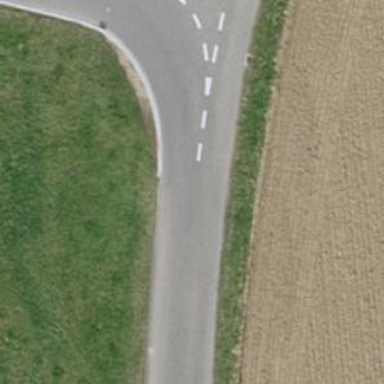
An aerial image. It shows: Tertiary road with asphalt surface.